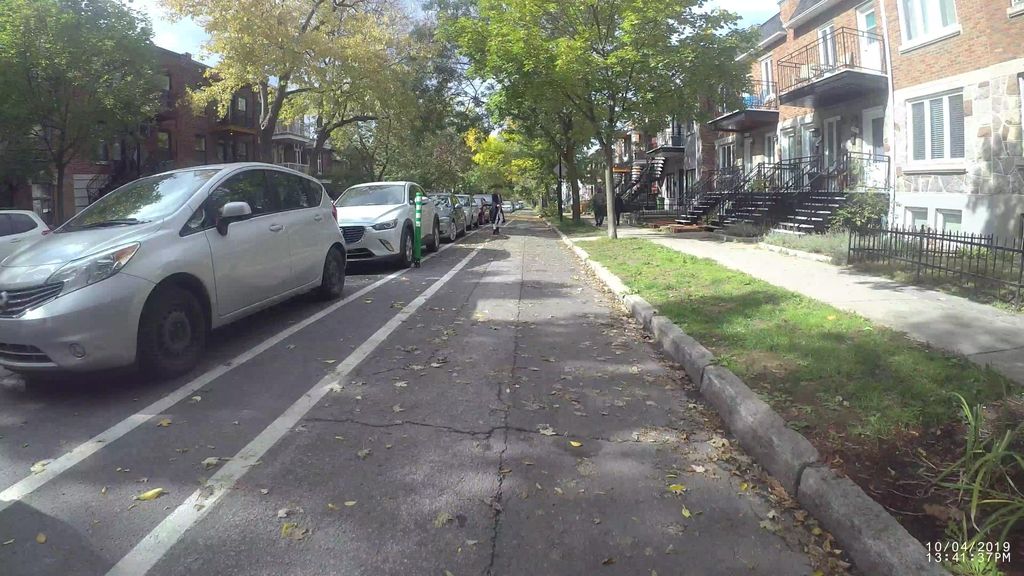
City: montreal